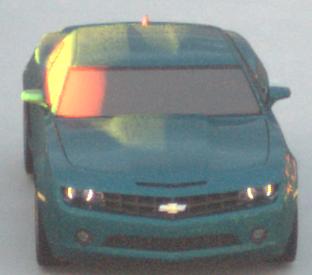
Make: Chevrolet
Model: Camaro Cabriolet 6.2 V8
Detailed model: Camaro (V) Coupé
Model produced from: 2011/09
Model produced until: 2014/02
Doors: 2
Color: blue
Road condition: dry road
Daytime: sunrise or sunset
Contrast: medium contrast